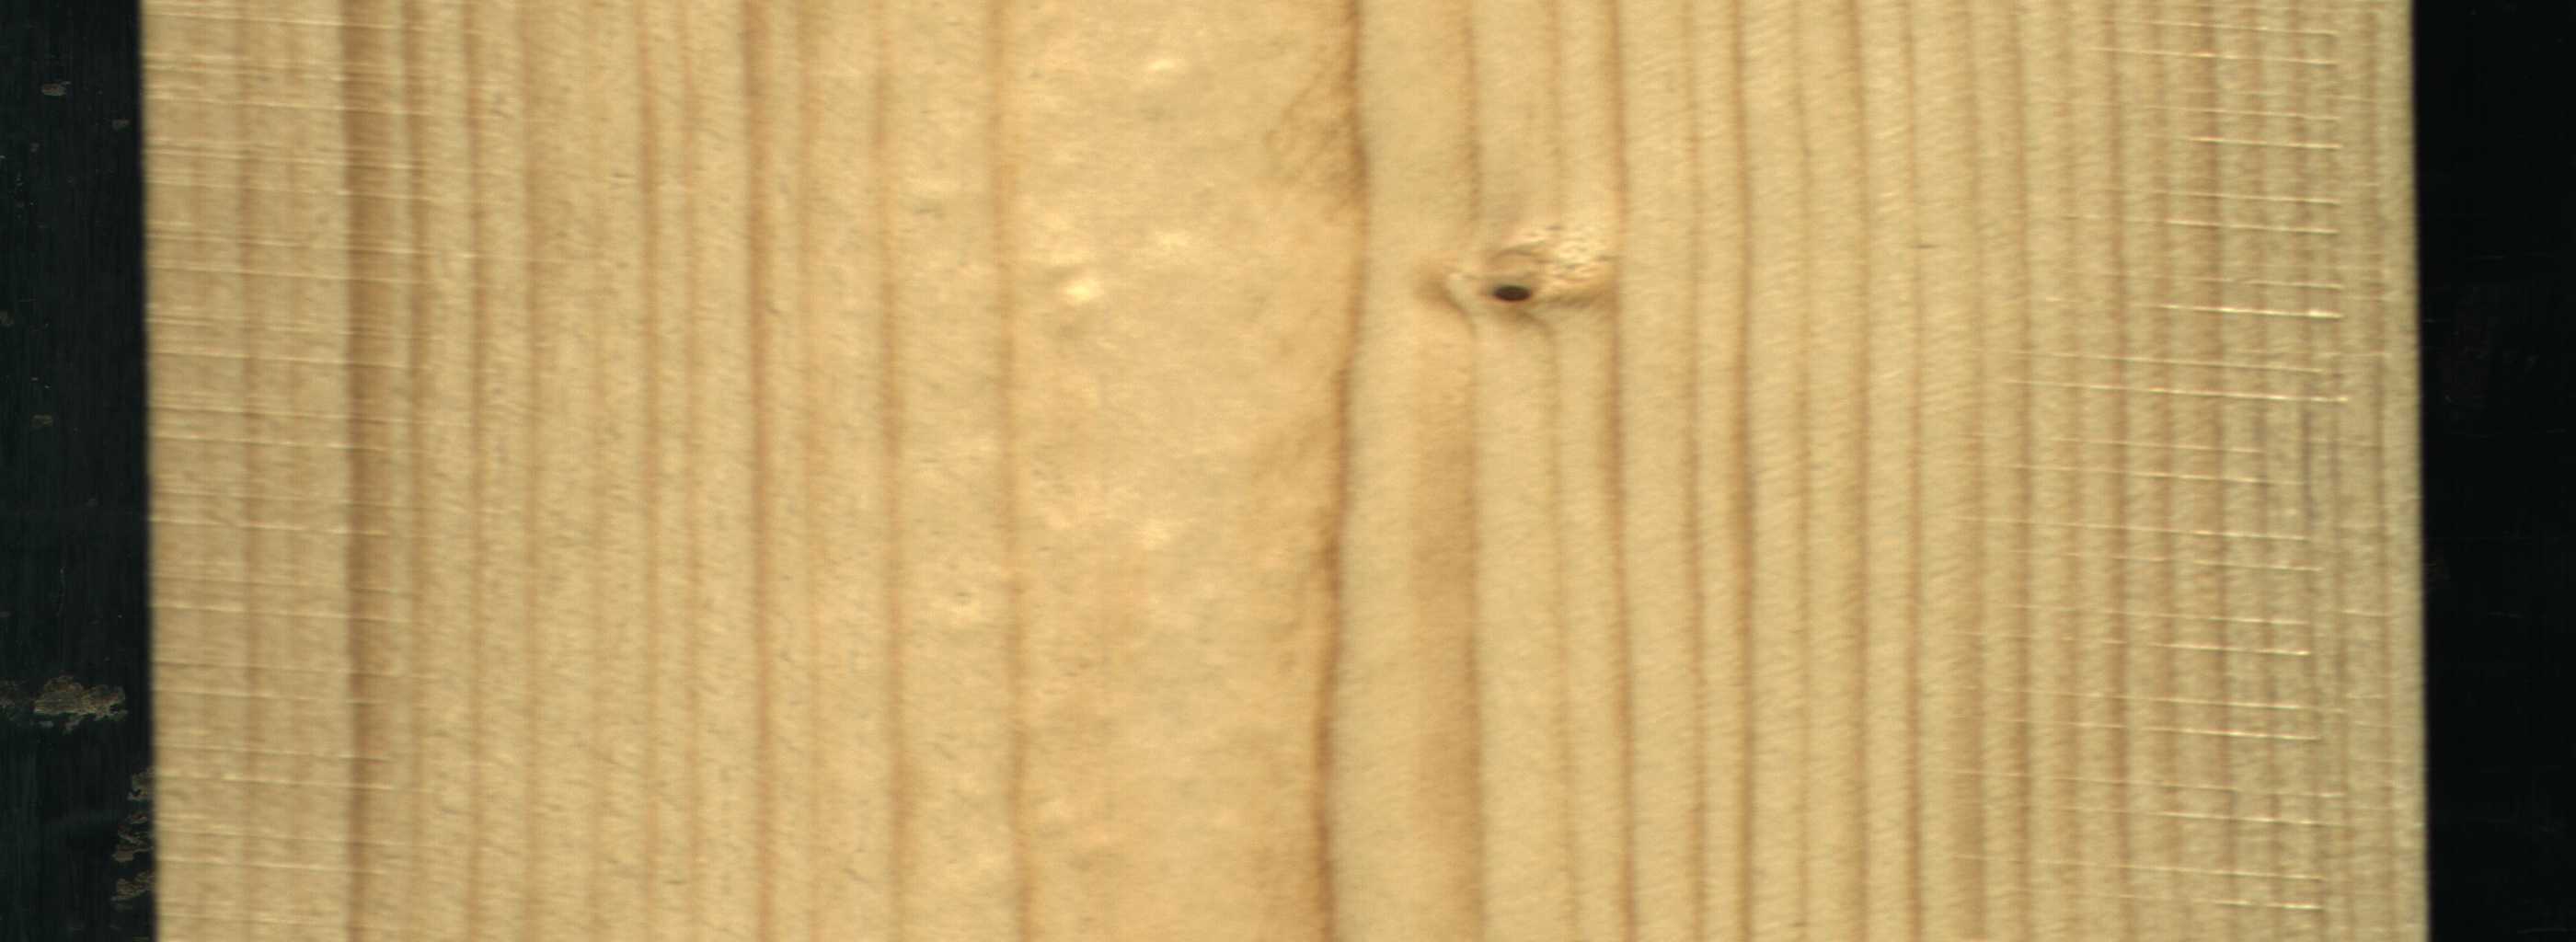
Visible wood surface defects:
Live_Knot